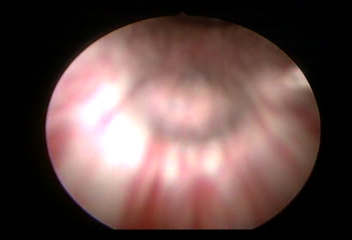
Modality: WLC
Class: Normal mucosa
Bladder cancer association: No